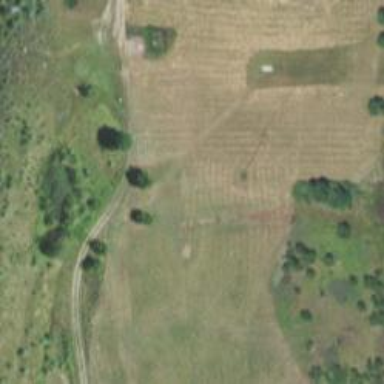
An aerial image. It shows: Path leading to disc golf hole.